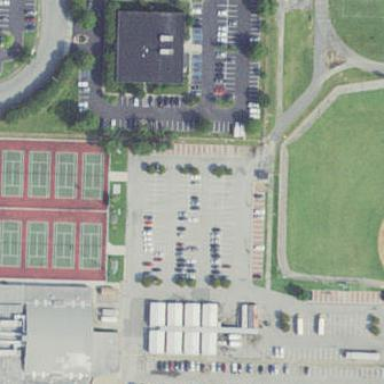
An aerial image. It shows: Parking area with surface.